Milling tool wear sample.
Tool blade image: 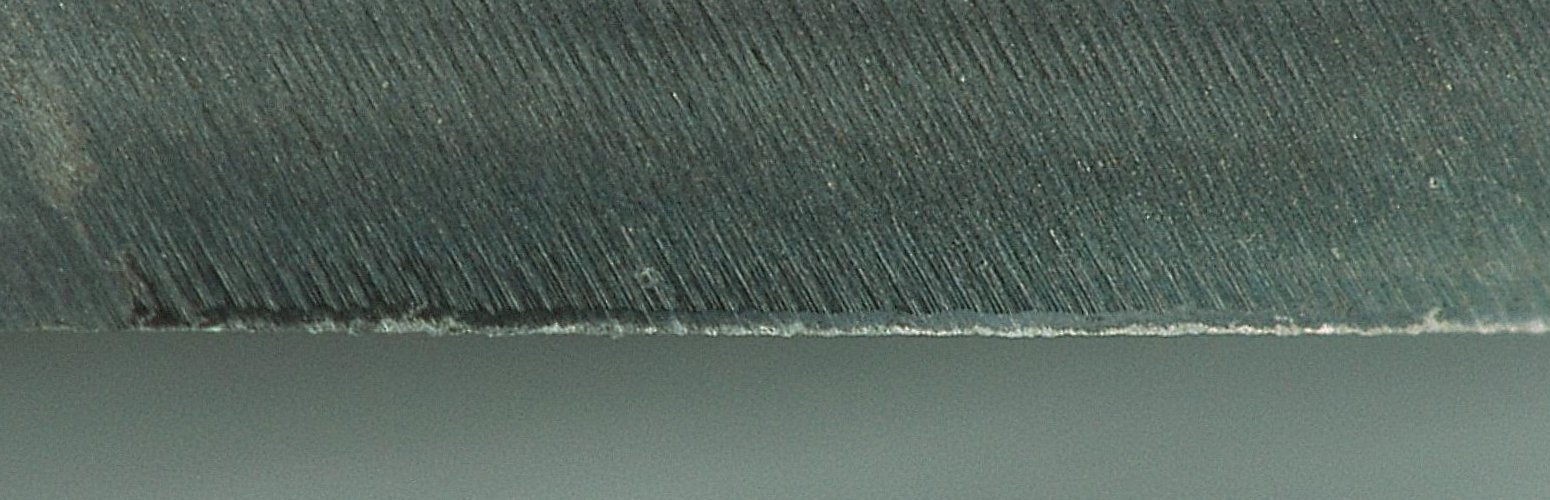
Chip image: 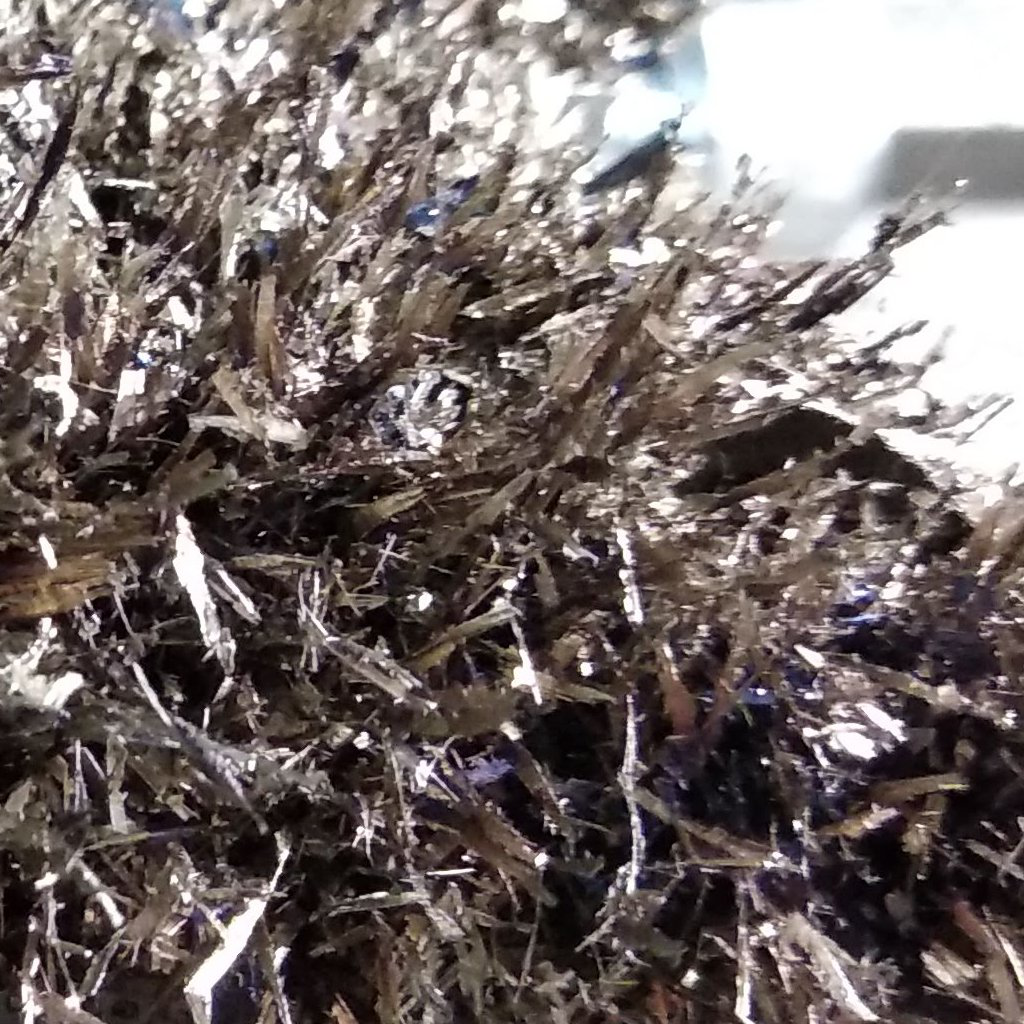
Workpiece image: 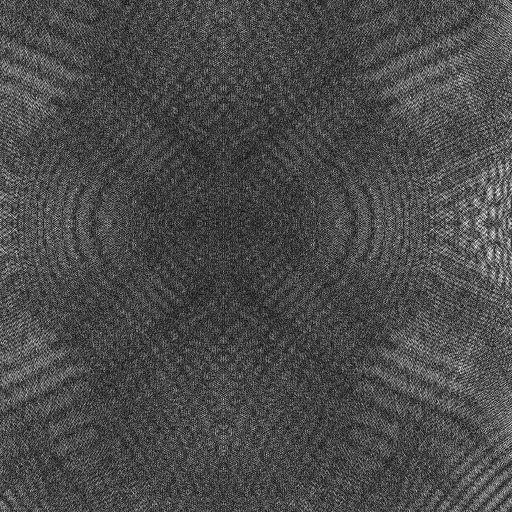
Tool wear state: sharp
Gaps: 0
Flank wear: 32.11
Overhang: 14.41
Force-signal Mel-spectrograms (X, Y, Z axes): 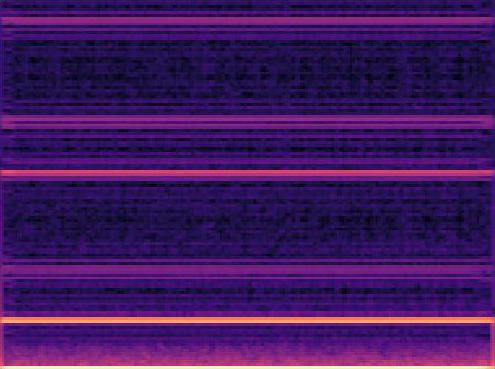 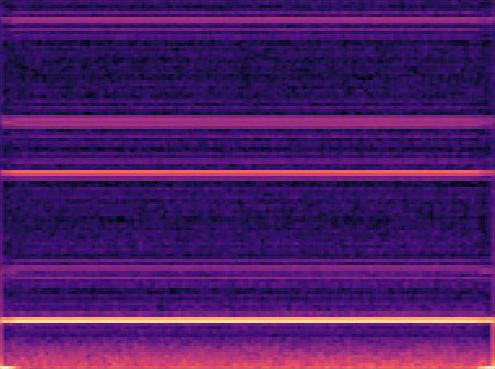 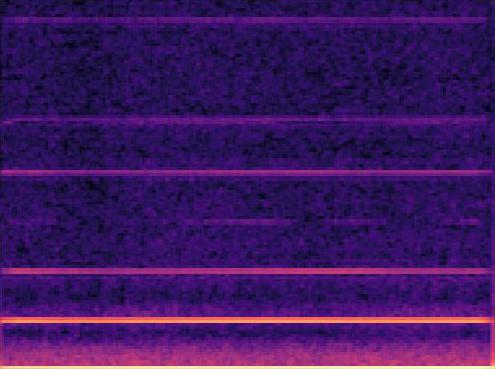
Force-signal scalograms (X, Y, Z axes): 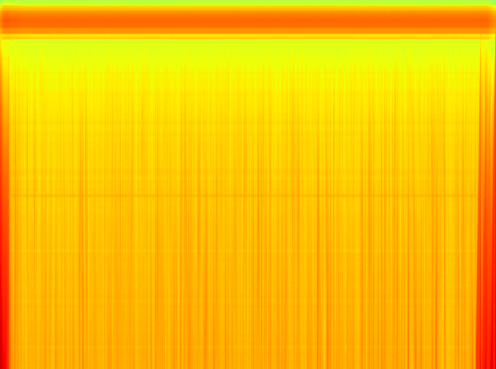 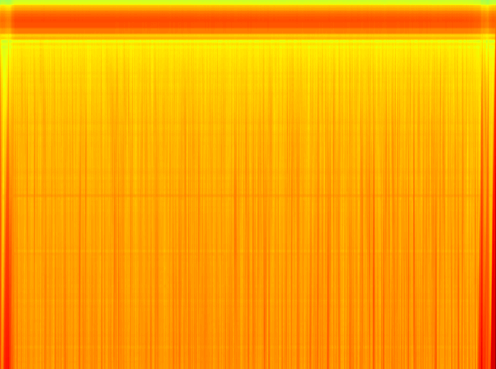 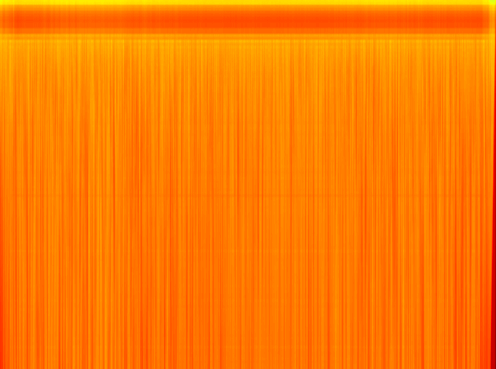
Force phase: initial_break_in_wear